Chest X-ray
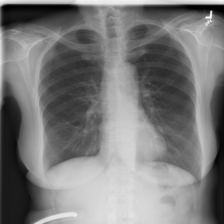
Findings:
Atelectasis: negative
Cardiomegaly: negative
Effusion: negative
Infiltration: negative
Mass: negative
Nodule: negative
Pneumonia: negative
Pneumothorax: negative
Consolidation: negative
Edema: negative
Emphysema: negative
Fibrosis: negative
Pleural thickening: negative
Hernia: negative